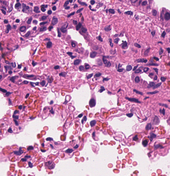
Tumor epithelial tissue: yes
Tumor-associated stroma tissue: yes
Normal tissue: no